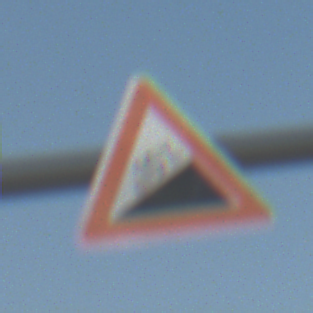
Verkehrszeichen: Steigung10
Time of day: MorningAfternoon
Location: Outdoor (Special)
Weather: Clear
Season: NotSpecified
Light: Natural